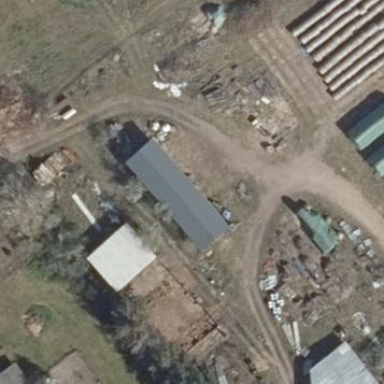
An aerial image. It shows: Farm auxiliary building.